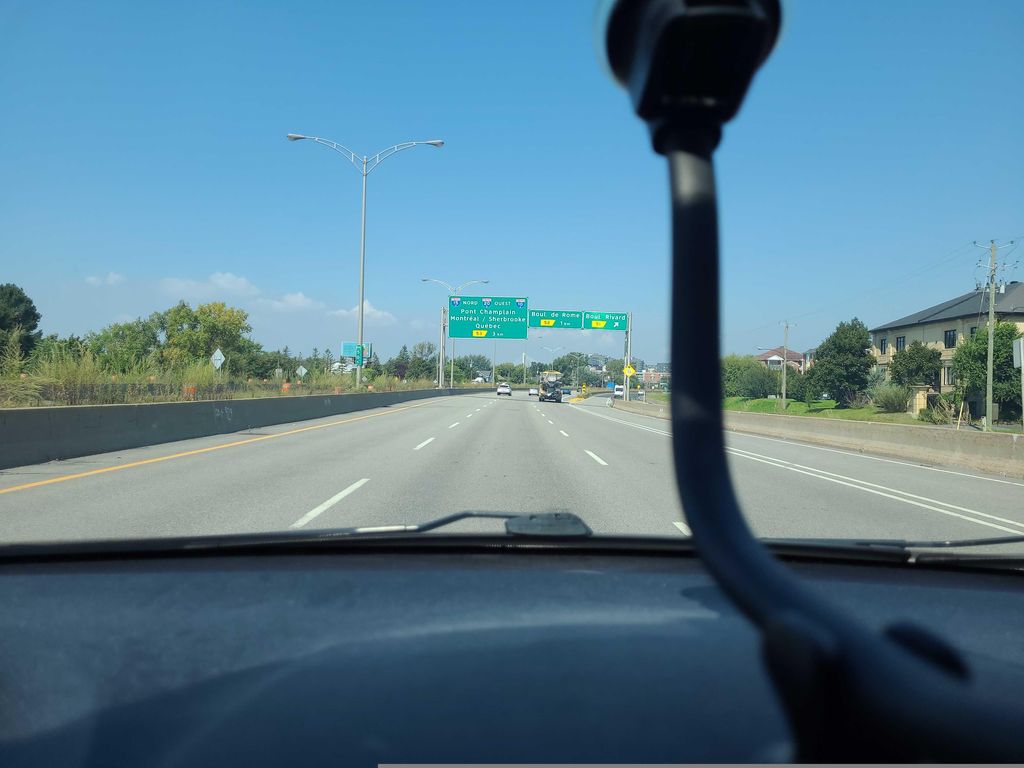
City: montreal